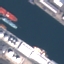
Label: River